Question: I have a wcf rest Service when i used GET method it works fine(they was passed along with the url). But i need to use post method and when there is no data to pass in post method it works fine. But when some data is added then it returns Bad Request error in IE and In mozila and chrome it just returns Error in the ajax jquery request.I have re-post this question here since i was not able to attach image..in the previous post. Please help...........
I have post the code i used in wcf service and ajax method below.pls help....
Code in Ischeduler.cs
'''
[ServiceContract]
public interface Ischeduler
{
[OperationContract]
[WebInvoke(Method = "POST", UriTemplate = "GetData", BodyStyle = WebMessageBodyStyle.Wrapped, ResponseFormat = WebMessageFormat.Json, RequestFormat = WebMessageFormat.Json)]
string GetData();
[OperationContract]
[WebInvoke(Method = "POST", UriTemplate = "GetDataName", BodyStyle = WebMessageBodyStyle.Wrapped, ResponseFormat = WebMessageFormat.Json, RequestFormat = WebMessageFormat.Json)]
string GetDataName(string Name);
}
'''
scheduler.cs
'''
public string GetData()
{
string getdata = "hello";
return string.Format("You entered" + getdata);
}
public string GetDataName(string Name)
{
return string.Format("You entered" + Name);
}
'''
Ajax request in Schedular.aspx on button click
'''
$("#btnInvoke").click(function () {
$.ajax({
type: "POST",
url: "http://localhost:3125/schedulerAPI_Service/scheduler.svc/GetDataName",
data: '{"Name": "John"}',
dataType: 'json',
contentType: "application/json; charset=utf-8",
crossdomain: true,
success: function (data) {
alert(data);
},
error: function (xhr, status, error) {
alert("failed " + error);
}
});
'''
Wcf Web Config
'''
<?xml version="1.0"?>
<configuration>
<system.web>
<compilation debug="true" targetFramework="4.0"/>
<pages controlRenderingCompatibilityVersion="3.5" clientIDMode="AutoID"/></system.web>
<connectionStrings>
<add name="InstaScribeCentralConnectionString" connectionString="Data Source=ATLT53;Initial Catalog=InstaScribeCentral;User ID=sa;Password=bmjobmjo;" providerName="System.Data.SqlClient"/>
</connectionStrings>
<system.serviceModel>
<behaviors>
<serviceBehaviors>
<behavior name="ServiceBehavior">
<serviceMetadata httpGetEnabled="true"/>
<serviceDebug includeExceptionDetailInFaults="false"/>
</behavior>
</serviceBehaviors>
<endpointBehaviors>
<behavior name="ServiceBehavior">
<webHttp/>
</behavior>
</endpointBehaviors>
</behaviors>
<services>
<service behaviorConfiguration="ServiceBehavior" name="scheduler">
<endpoint address="" behaviorConfiguration="ServiceBehavior" binding="webHttpBinding" contract="Ischeduler"/>
</service>
</services>
<serviceHostingEnvironment aspNetCompatibilityEnabled="true"/>
</system.serviceModel>
</configuration>
'''

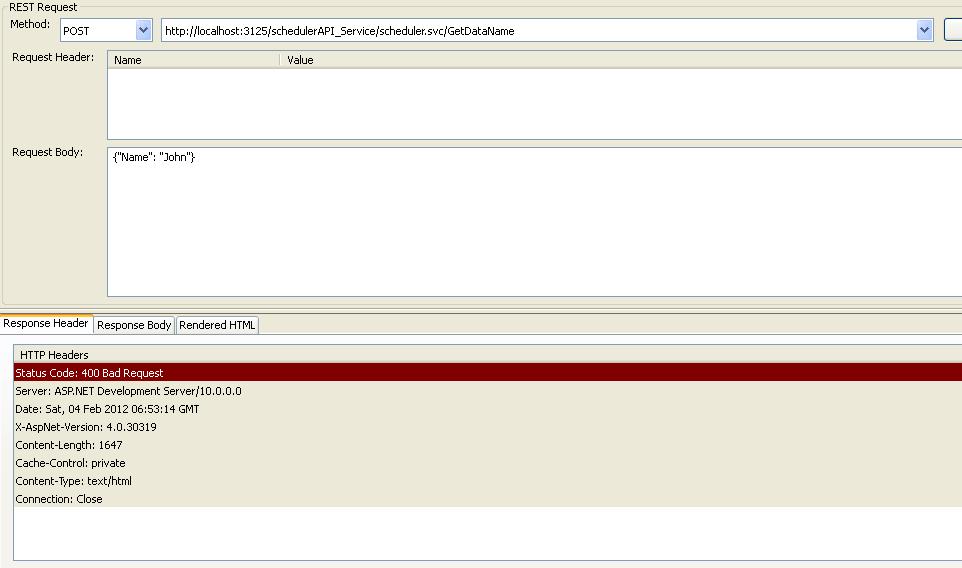
Answer: First of all try to enable <URL> on your WCF Service.
I have noted few things in your configuration:
1. The service element has the name attribute value which should have been a fully qualified name.
2. The endpoint element has the contract attribute value which should have been a fully qualified name.
Ex:
'''
SampleWCF.Scheduler (i.e. namespace.ServiceName)
'''
Please see my sample to post data to a WCF Service in json format:
My WCF Service Method:
'''
[WebInvoke]
public string GetParam(string Name)
{
return Name + " from server";
}
'''
Now posting some data from Fiddler:

The format you are using to post the data is not correct when you want to pass string.